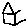
Label: house